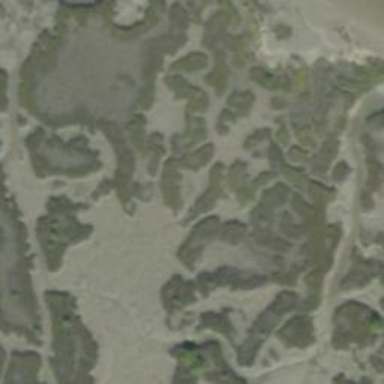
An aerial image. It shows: Saltmarsh wetland.